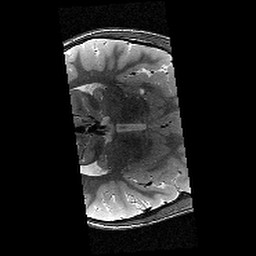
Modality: T2w
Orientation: axial
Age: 12
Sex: male
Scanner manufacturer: siemens
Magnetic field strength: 3 T
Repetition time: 9.23 s
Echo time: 0.067 s